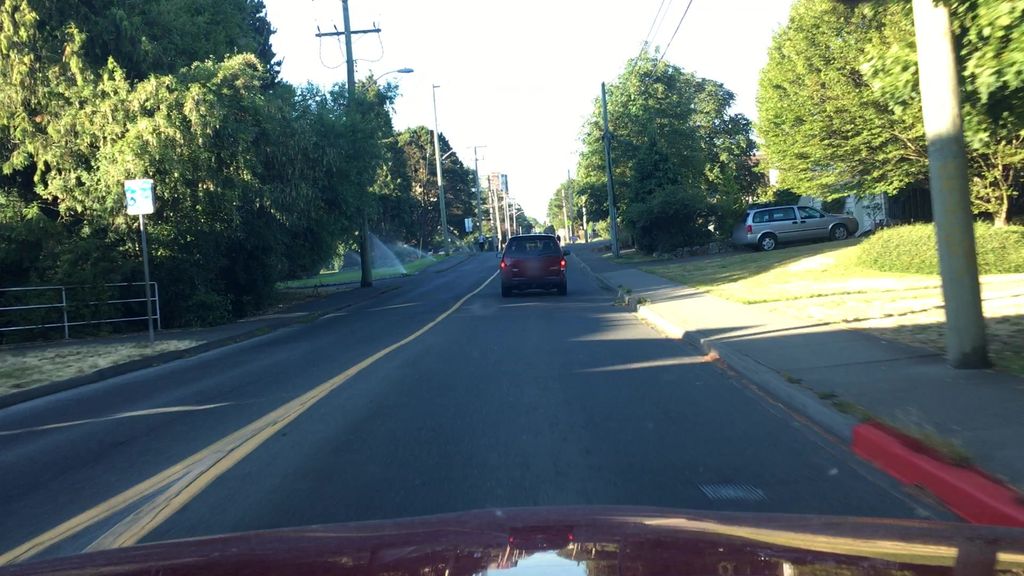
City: victoria